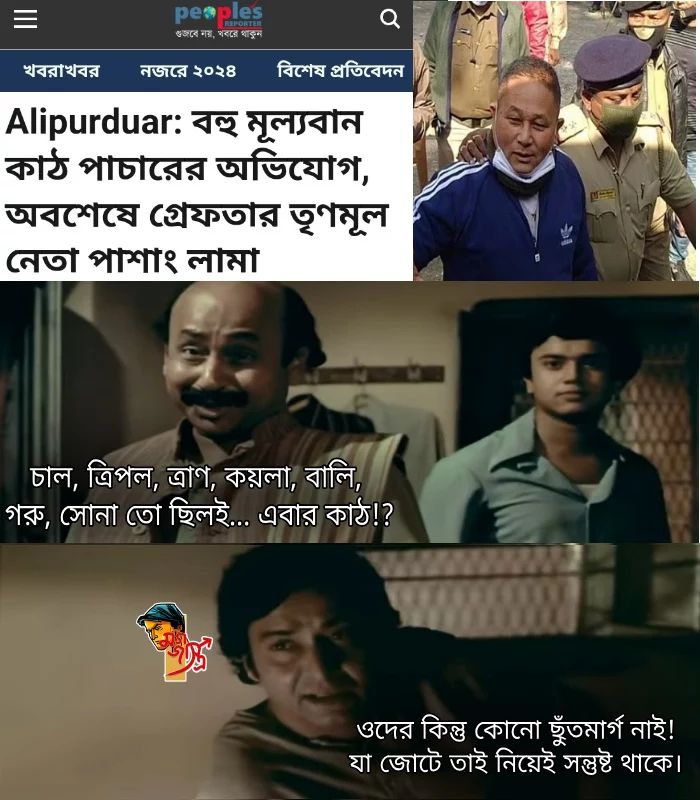
Text: বহু মূল্যবান কাঠ পাচারের অভিযোগ, অবশেষে গ্রেফতার তৃণমূল নেতা পাশাং লামা চাল, ত্রিপল, ত্রাণ, কয়লা, বালি, গরু, সোনা তো ছিলই.... এবার কাঠ!? ওদের কিন্তু কোনো ছুঁতমার্গ নাই! যা জোটে তাই নিয়েই সন্তুষ্ট থাকে।
Label: Hate
Hate category: Political
Targeted group: Organization